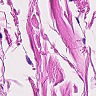
Metastatic tissue present: no